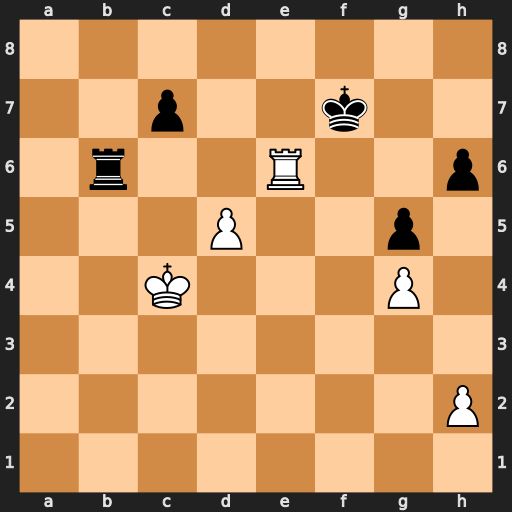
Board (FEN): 8/2p2k2/1r2R2p/3P2p1/2K3P1/8/7P/8
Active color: w
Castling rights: -
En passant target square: -
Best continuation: Rxb6 cxb6 Kb5 Ke7 Kc6